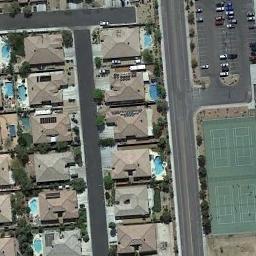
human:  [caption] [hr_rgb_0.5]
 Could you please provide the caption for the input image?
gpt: There are many different shapes and sizes of buildings next to the tennis courts .

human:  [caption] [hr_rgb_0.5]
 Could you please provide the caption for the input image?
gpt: Next to the tennis court is a parking lot and many buildings .

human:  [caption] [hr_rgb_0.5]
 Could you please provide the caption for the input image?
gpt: The tennis court is next to some buildings and parking lot .

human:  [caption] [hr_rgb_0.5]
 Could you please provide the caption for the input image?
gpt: There is a small tennis court in the upper left corner .

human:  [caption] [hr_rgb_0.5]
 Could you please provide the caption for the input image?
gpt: There are many buildings and a parking lot beside the tennis court .